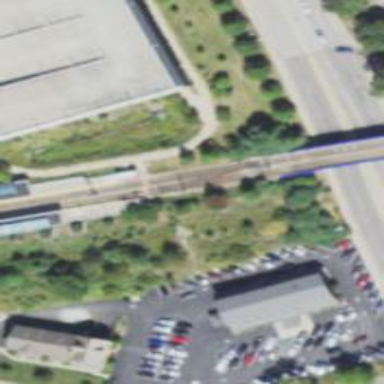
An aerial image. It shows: Light rail railway with electrified contact line.